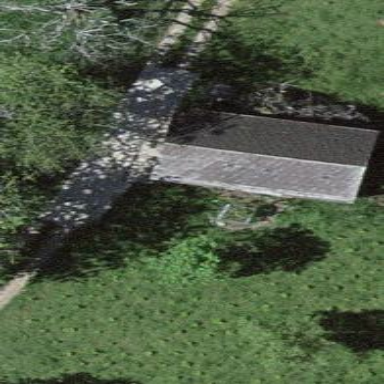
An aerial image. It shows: Farm auxiliary building.